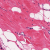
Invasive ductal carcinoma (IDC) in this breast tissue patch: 0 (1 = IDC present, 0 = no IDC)